Interaction volume radius: 5 \u00c5
Interaction volume height: 45 \u00c5
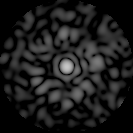
Disorder parameter: 0.8401